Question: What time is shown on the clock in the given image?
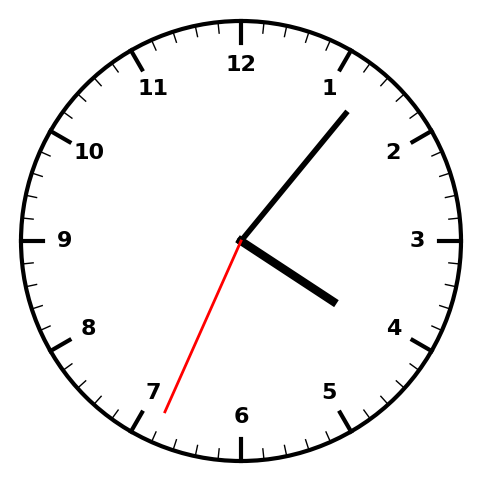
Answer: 04:06:34